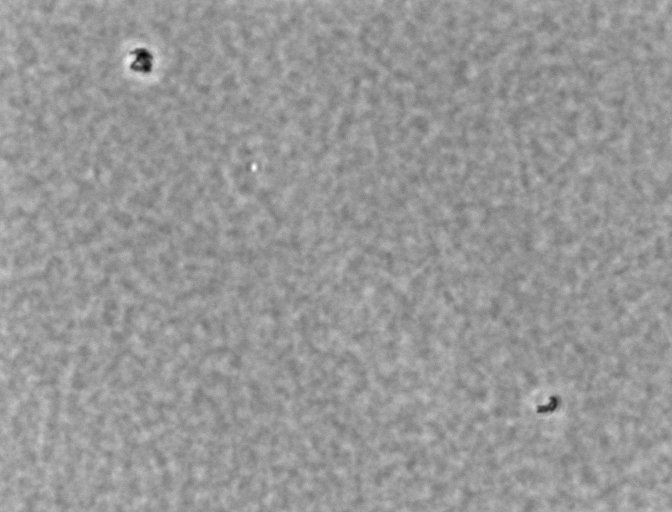
Listeria innocua